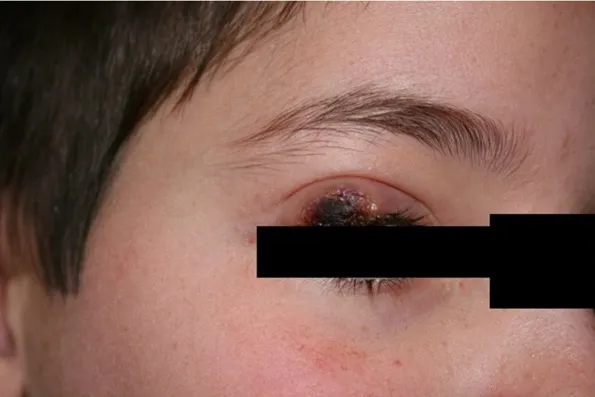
The natural history of a right eyelid necrotizing lesion - necrosis.
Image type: medical_photograph (skin_photograph)